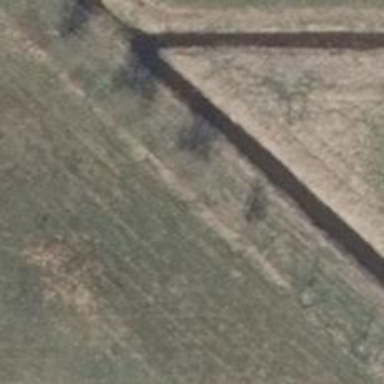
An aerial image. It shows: Row of trees in natural setting.